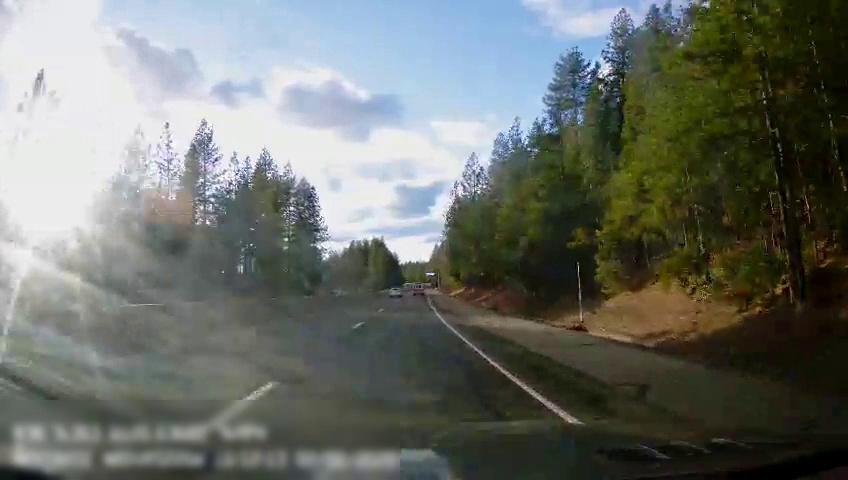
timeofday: Day
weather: Sunny
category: Drivable Space
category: Vehicles | Van
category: Vehicles | Car
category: Lanes | Current Lane
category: Lanes | Alternate Lane